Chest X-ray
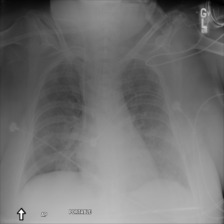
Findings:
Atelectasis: negative
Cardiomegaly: negative
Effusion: negative
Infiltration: positive
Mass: negative
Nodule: negative
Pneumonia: positive
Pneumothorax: negative
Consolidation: negative
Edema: positive
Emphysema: negative
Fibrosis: negative
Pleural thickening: negative
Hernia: negative